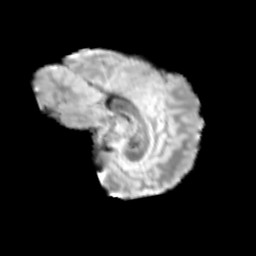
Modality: T2w
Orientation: sagittal
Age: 12
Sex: male
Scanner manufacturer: siemens
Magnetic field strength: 3 T
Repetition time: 3.8 s
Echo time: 0.07 s